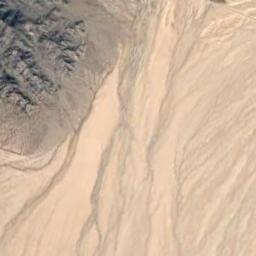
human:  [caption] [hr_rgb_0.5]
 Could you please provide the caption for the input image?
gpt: The desert has yellow sand and some sand ripples and a corner of the image has some decayed rocks .

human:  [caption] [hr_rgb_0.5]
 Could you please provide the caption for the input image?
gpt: This is a light yellow desert with wavy stripes beside a gray land .

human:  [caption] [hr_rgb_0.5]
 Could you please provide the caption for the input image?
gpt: The white desert is next to the bare land .

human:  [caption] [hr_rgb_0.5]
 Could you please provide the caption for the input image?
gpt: There are some ravines in this desert .

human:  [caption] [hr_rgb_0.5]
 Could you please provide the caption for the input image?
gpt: A sandy desert beside some black rocks .